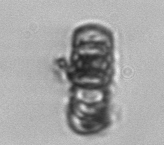
Label: Paralia_sulcata